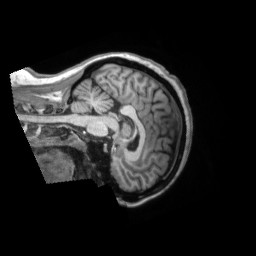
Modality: T1w
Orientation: sagittal
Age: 47
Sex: female
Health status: ill
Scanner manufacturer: siemens
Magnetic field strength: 3 T
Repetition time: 2.2 s
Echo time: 0.00157 s